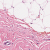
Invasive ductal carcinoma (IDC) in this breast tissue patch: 0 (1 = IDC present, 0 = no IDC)